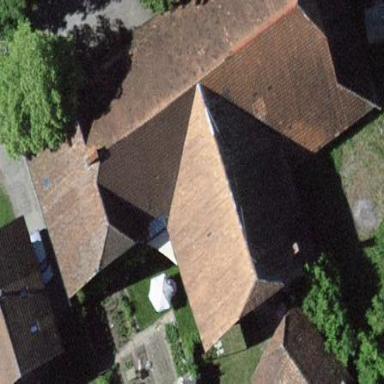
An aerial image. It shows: Farm building.